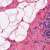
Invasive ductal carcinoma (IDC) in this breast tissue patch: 0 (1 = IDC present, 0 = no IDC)